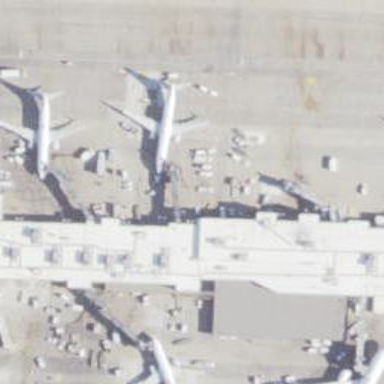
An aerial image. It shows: Airport gate.